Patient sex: M
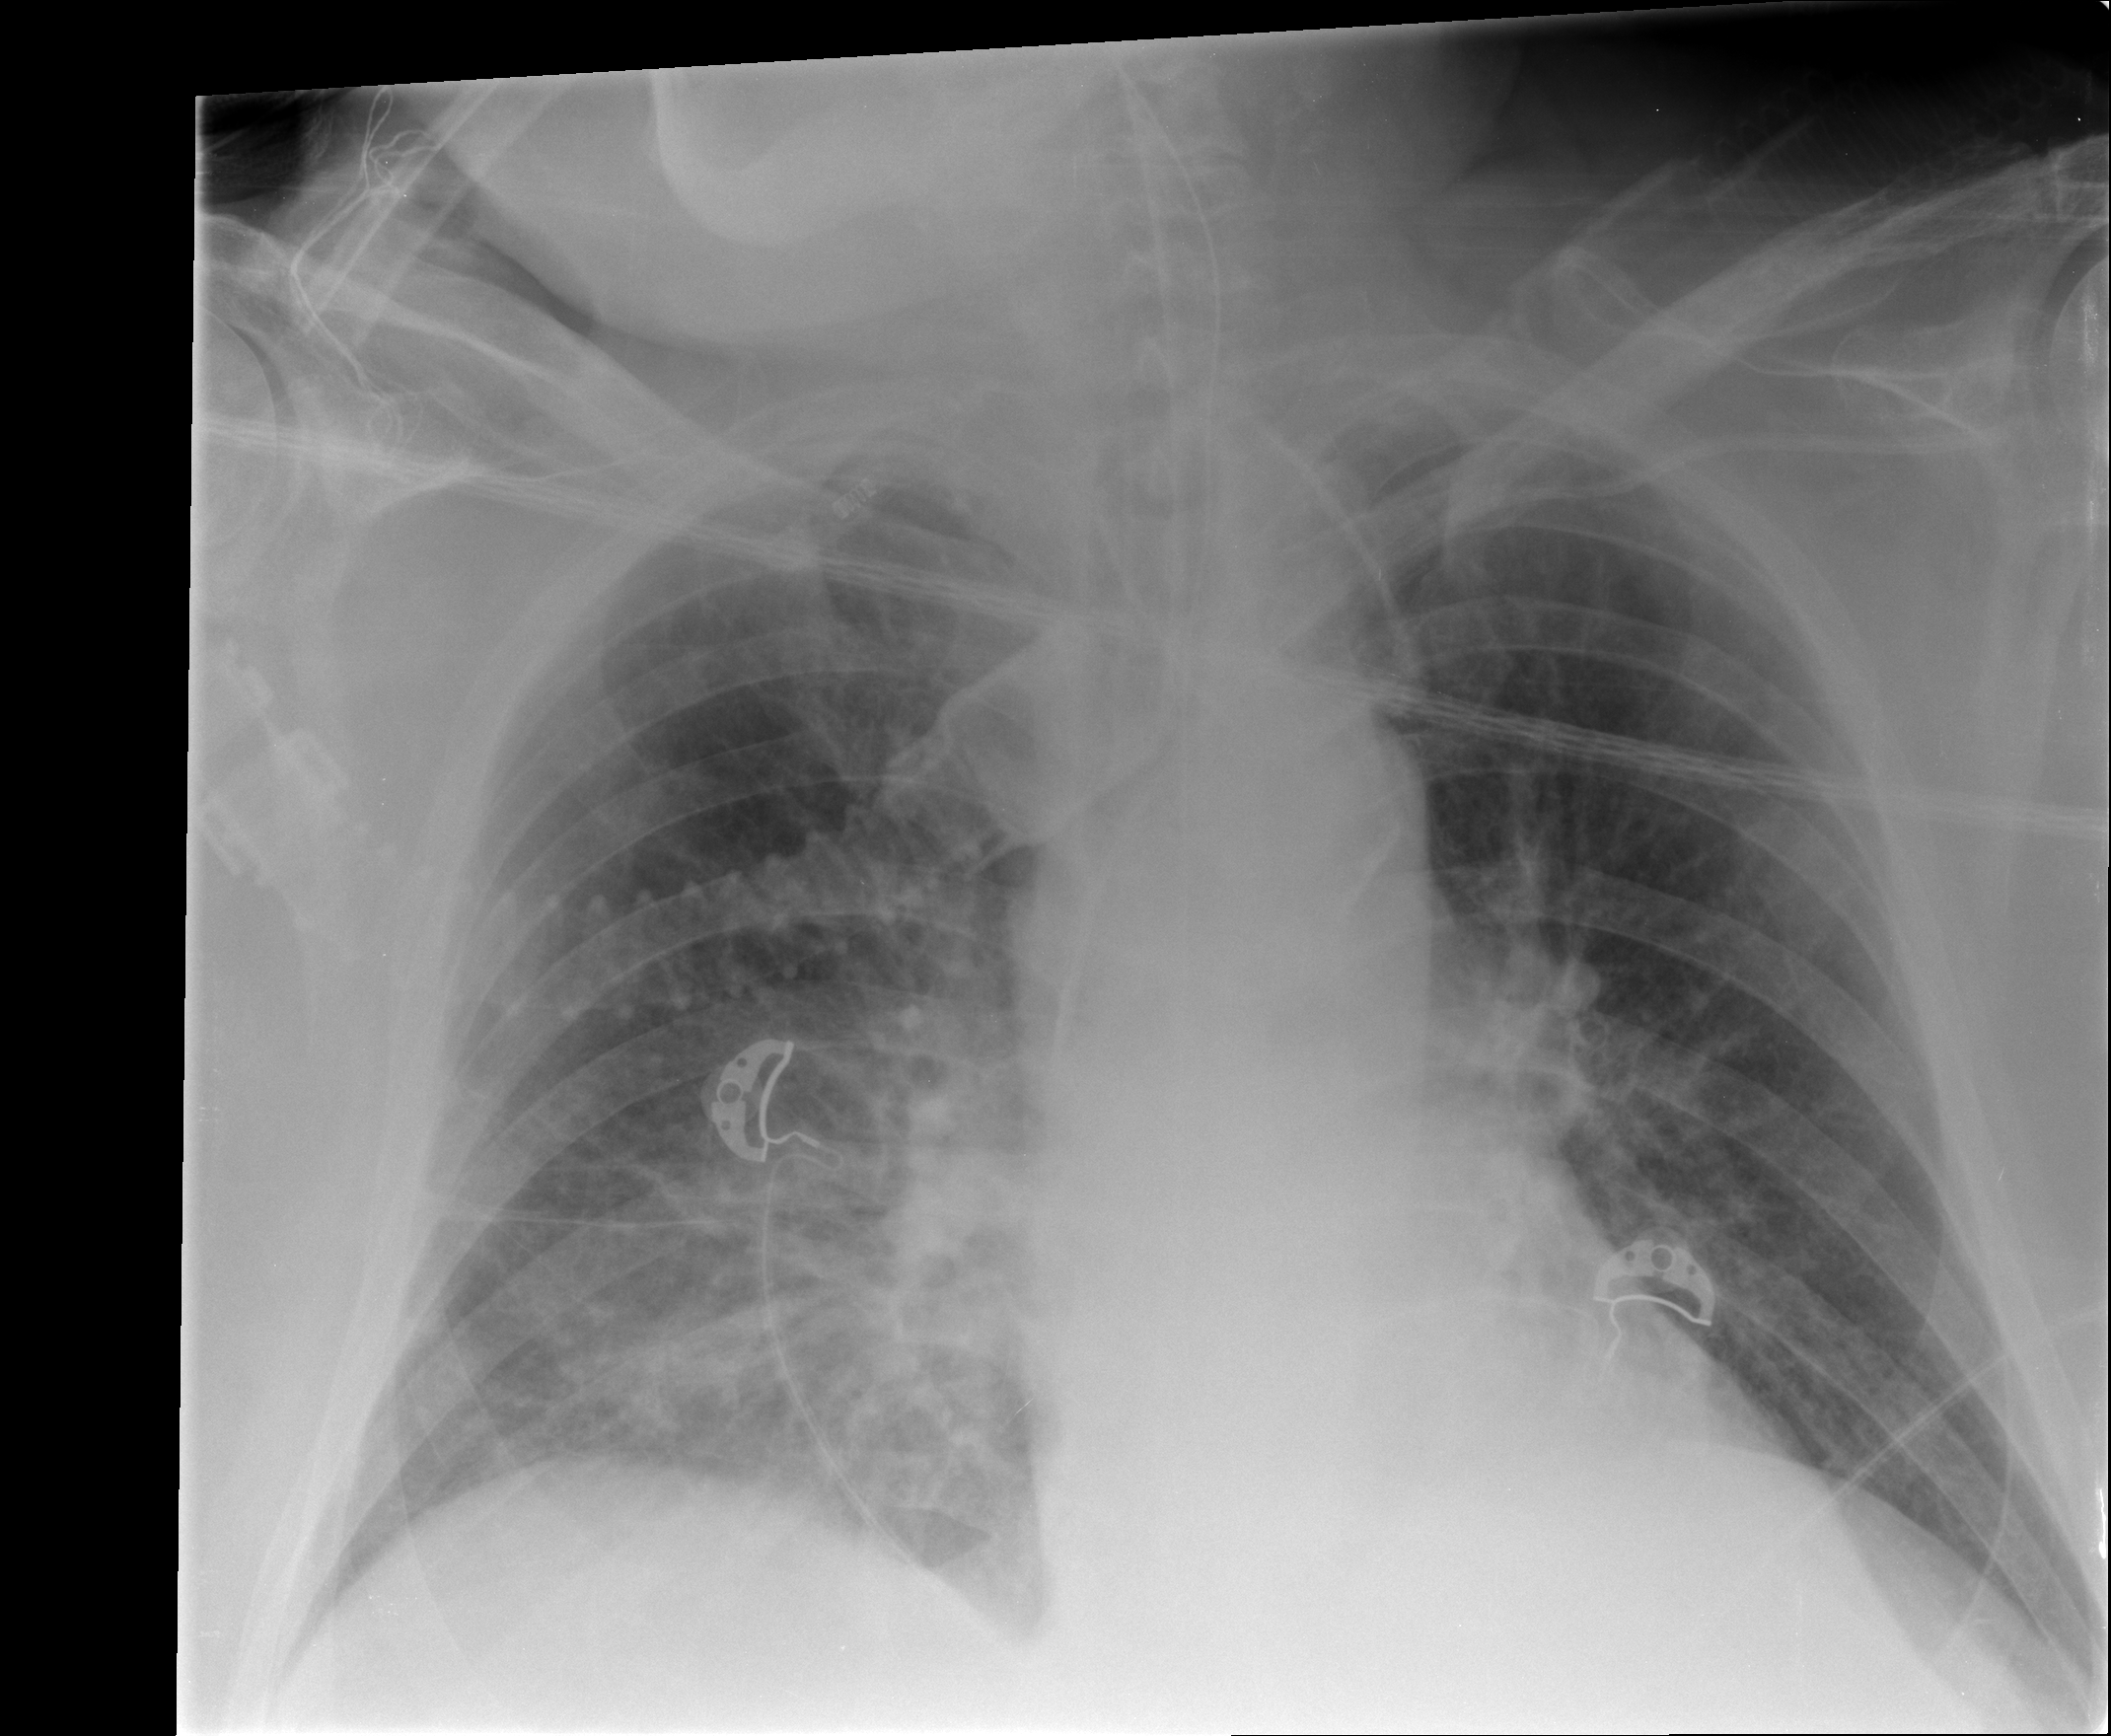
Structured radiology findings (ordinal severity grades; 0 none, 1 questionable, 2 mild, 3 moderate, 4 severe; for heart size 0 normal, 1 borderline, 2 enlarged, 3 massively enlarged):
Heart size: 0
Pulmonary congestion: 3
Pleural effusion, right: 2
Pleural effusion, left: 1
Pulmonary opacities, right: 2
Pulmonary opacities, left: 2
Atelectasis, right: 3
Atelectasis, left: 2